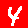
Digit: 4